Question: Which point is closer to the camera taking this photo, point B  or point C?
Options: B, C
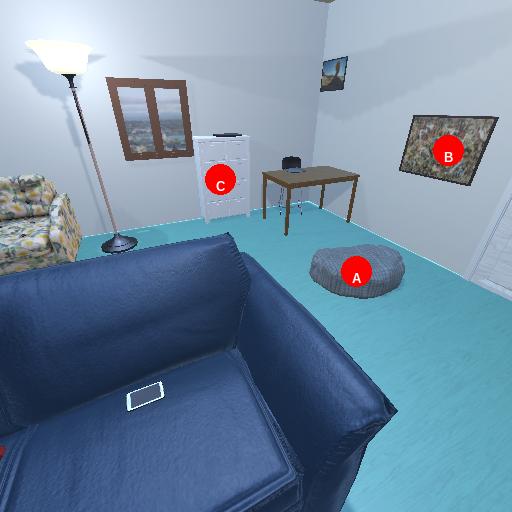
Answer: B